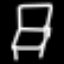
Label: chair